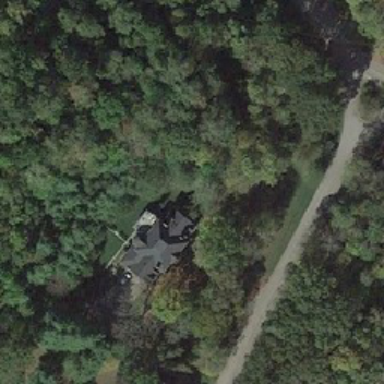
The road runs through the forest of the building .